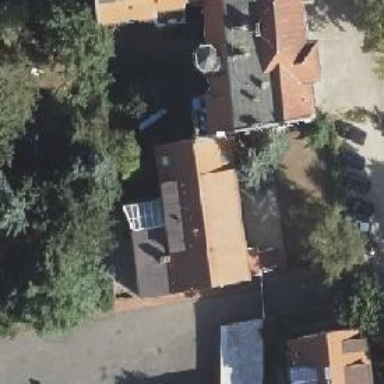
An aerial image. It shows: Kindergarten building.